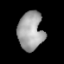
Tissue: lung
Cell type: Epithelial cells
Senescence score: 0.2118
Nuclear area (px): 949
Mean DAPI intensity: 162.254